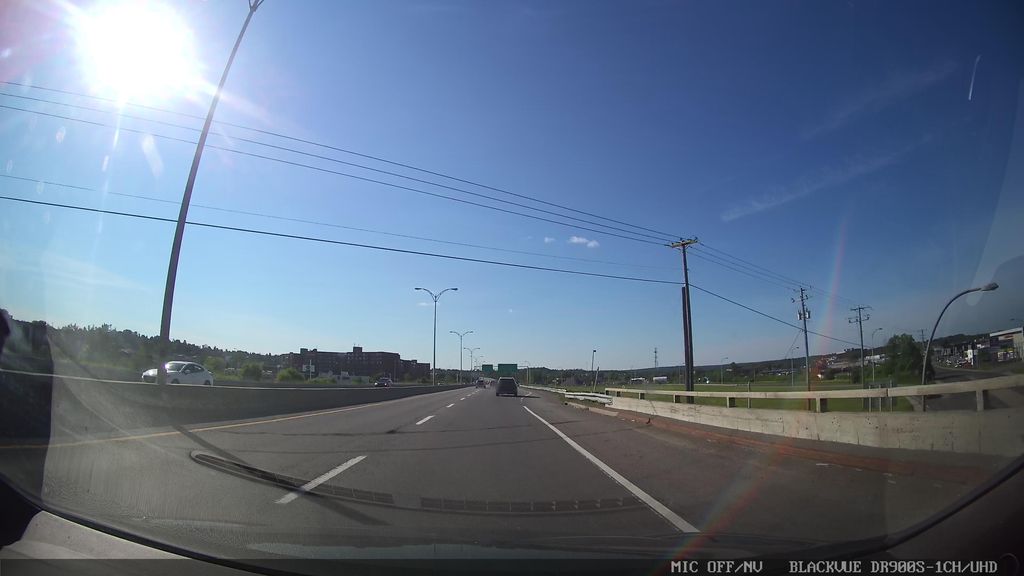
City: ottawa-gatineau